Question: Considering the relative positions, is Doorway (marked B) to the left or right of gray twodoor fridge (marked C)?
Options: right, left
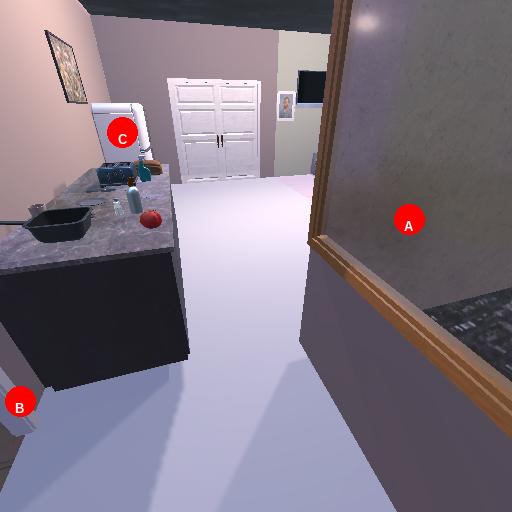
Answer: right